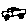
Label: car